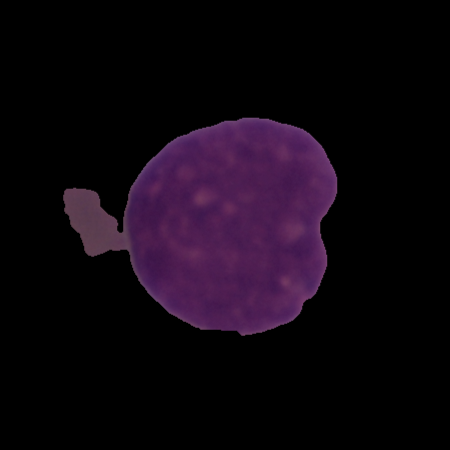
Label: cancer